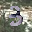
Label: 3